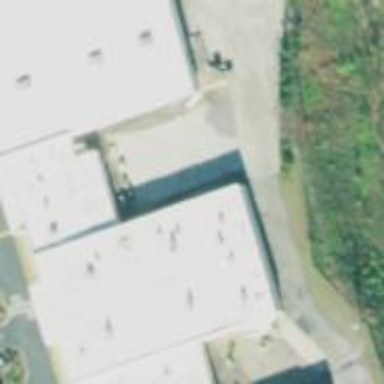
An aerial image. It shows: Commercial building.